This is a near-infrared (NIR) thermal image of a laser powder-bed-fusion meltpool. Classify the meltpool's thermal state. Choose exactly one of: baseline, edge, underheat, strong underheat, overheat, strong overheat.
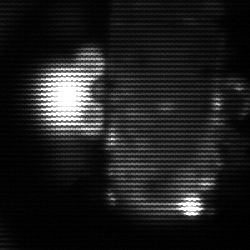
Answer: strong underheat